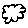
Label: cloud